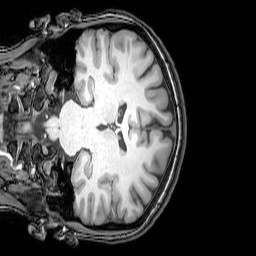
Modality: T1w
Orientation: coronal
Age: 26
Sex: female
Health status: healthy
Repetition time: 0.081 s
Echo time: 0.037 s